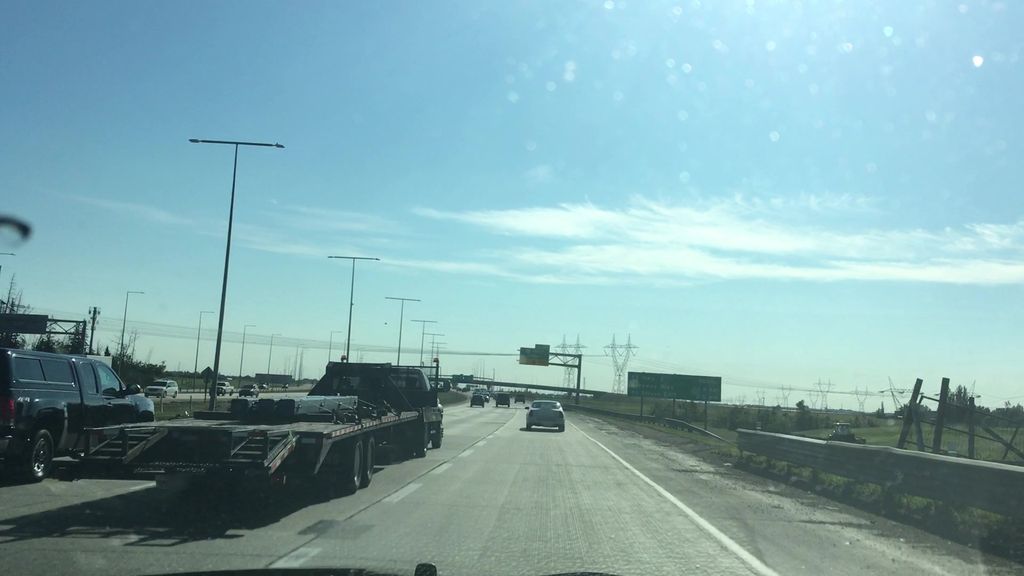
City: edmonton